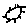
Label: sun